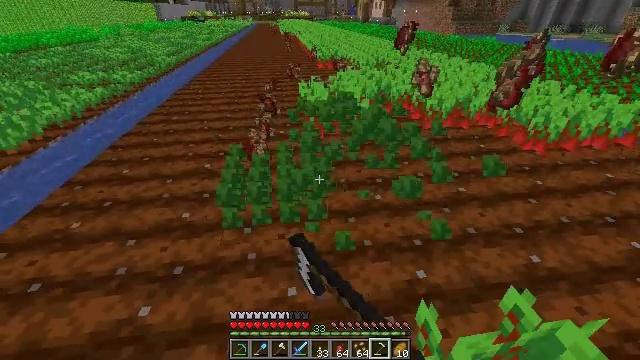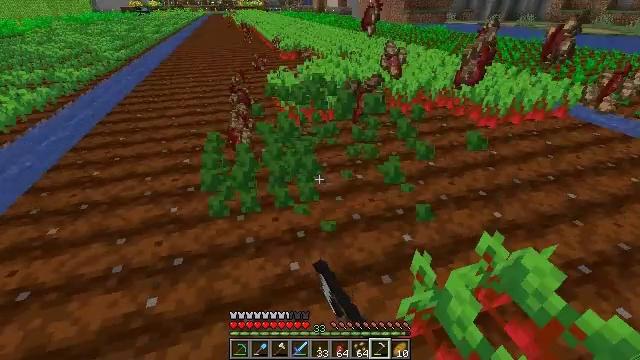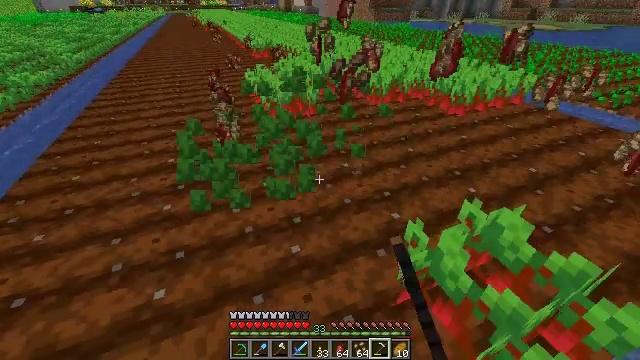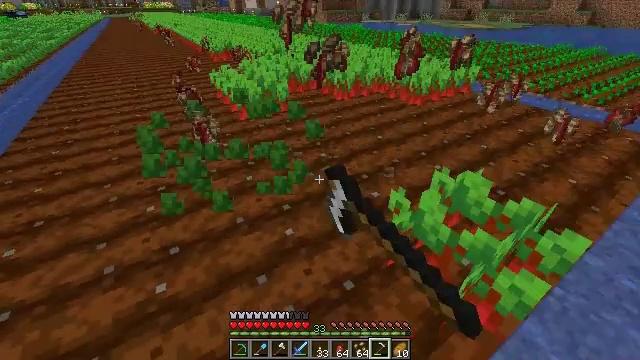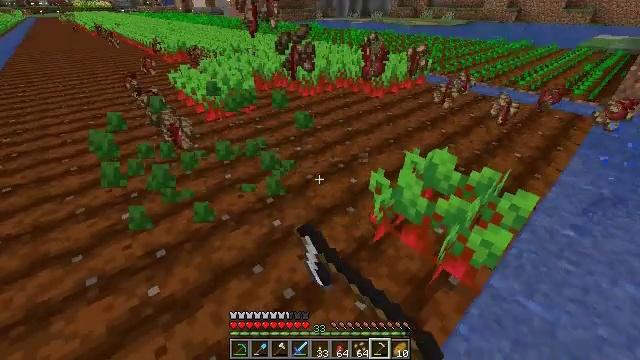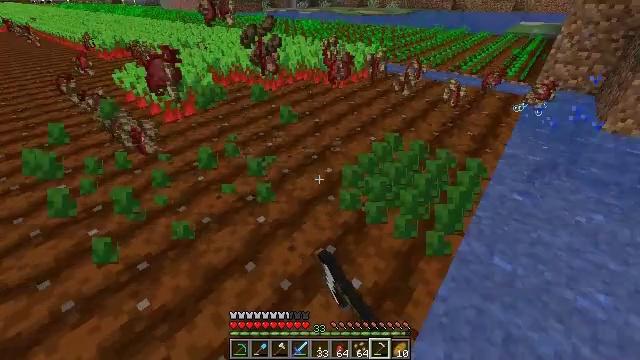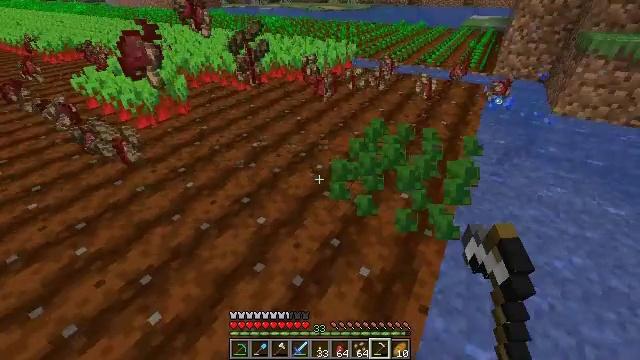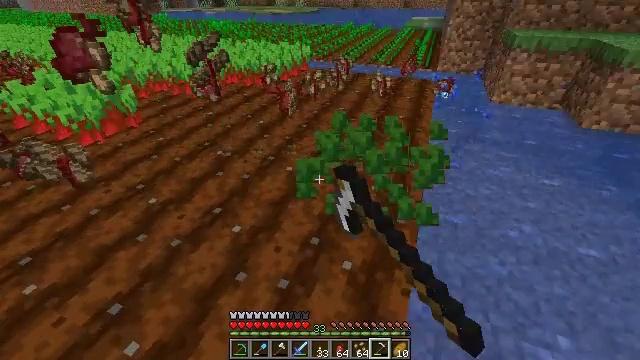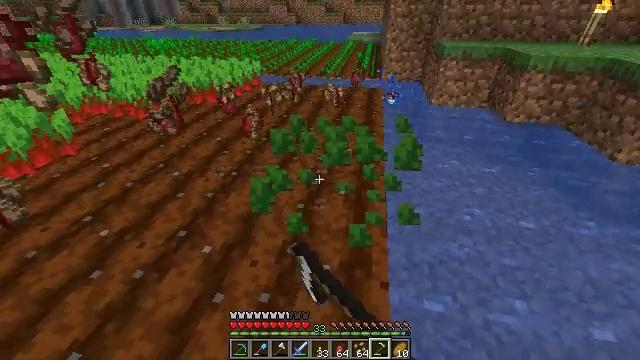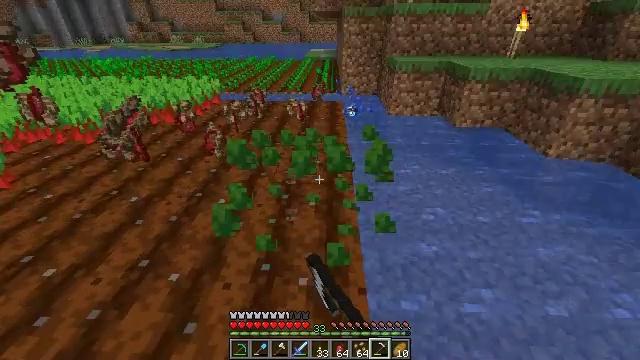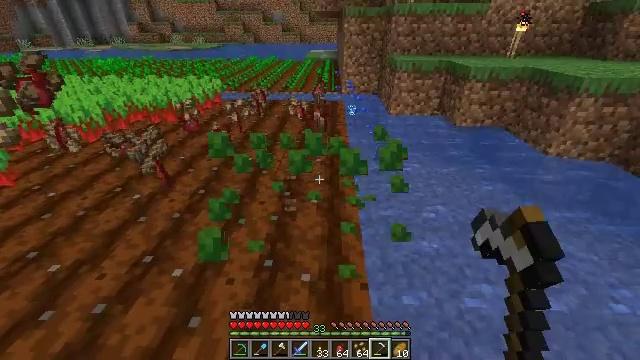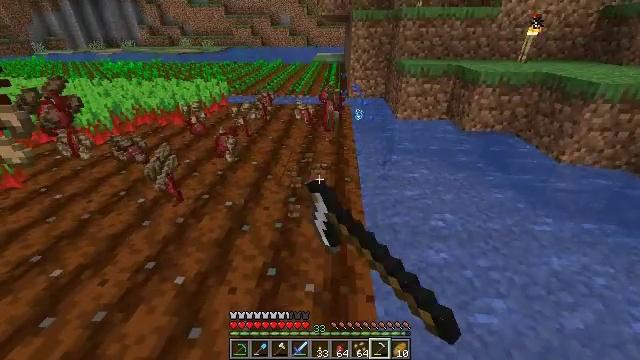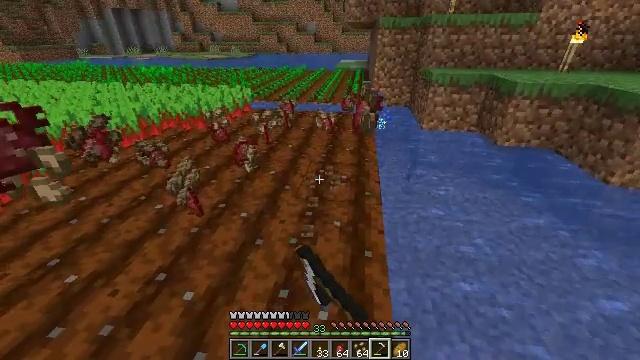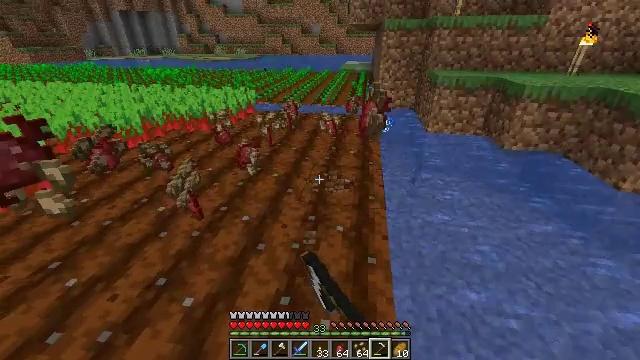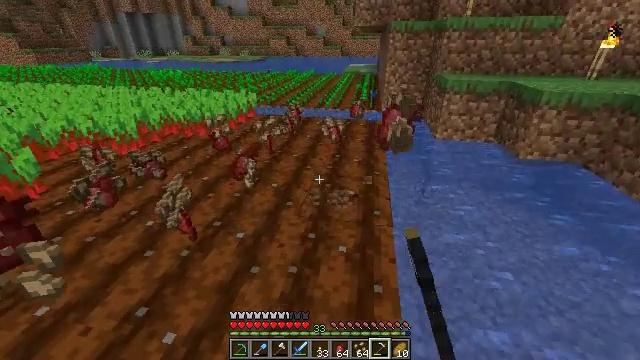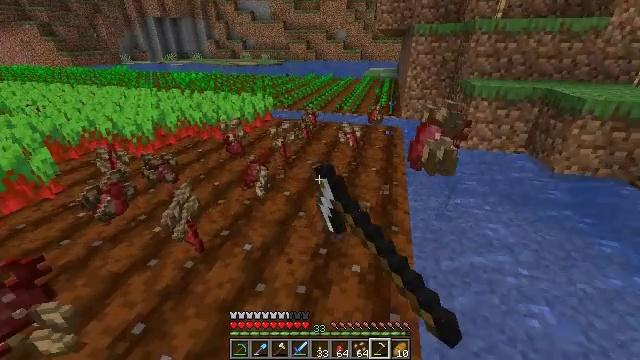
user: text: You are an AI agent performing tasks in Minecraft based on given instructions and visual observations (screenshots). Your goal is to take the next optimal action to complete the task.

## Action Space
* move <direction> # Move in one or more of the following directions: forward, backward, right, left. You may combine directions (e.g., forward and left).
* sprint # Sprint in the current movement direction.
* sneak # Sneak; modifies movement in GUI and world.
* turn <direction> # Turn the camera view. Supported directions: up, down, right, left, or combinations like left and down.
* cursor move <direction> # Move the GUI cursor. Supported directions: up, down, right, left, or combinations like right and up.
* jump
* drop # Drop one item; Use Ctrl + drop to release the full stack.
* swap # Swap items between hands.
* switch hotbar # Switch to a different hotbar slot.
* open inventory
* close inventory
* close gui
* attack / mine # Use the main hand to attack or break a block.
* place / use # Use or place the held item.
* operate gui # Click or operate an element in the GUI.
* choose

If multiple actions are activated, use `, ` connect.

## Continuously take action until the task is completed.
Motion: motion action
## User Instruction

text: Harvest beetroots from the farm.
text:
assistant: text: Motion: move back and move left, turn right and down, attack / mine
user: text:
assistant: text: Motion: move back and move left, turn right, attack / mine
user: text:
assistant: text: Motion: move back and move left, turn right, attack / mine
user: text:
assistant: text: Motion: move left, turn right, attack / mine
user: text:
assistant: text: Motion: move left, turn right and down, attack / mine
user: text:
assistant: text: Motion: move left, turn right, attack / mine
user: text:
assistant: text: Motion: turn right, attack / mine
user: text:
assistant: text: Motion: turn right and up, attack / mine
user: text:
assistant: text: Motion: turn right and up, attack / mine
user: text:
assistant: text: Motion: attack / mine
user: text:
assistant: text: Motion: move forward, turn left, attack / mine
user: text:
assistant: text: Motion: move forward, turn left and up, attack / mine
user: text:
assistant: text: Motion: move forward, attack / mine
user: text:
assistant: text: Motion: move forward, attack / mine
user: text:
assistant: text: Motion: move forward, turn left, attack / mine
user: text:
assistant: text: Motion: move forward, turn left and up
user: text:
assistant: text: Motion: move forward
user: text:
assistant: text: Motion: move forward
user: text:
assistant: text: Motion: move forward
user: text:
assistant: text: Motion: move forward
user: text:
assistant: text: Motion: move forward
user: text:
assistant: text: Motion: move forward, turn right
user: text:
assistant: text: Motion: move forward
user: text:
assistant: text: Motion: move forward and move right, turn left
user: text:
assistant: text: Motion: move forward and move right, turn left
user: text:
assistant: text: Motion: move forward and move right, turn left
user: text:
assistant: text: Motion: move forward and move right, turn left and down
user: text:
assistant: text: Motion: move forward and move right, turn left
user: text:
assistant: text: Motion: move forward and move right, turn left
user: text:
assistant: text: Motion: move forward and move right, turn left